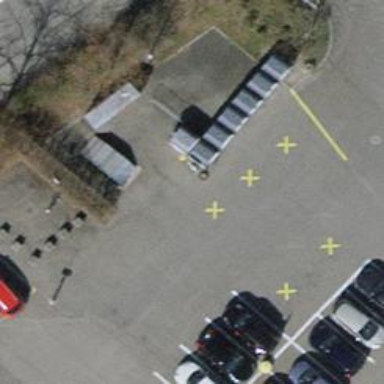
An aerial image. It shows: Car sharing facility.